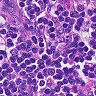
Metastatic tissue present: no